高三 · 组合数学
如图, 用四种不同的颜色给图中的 $A, B, C, D, E, F, G$ 七个点涂色, 要求每个点涂一种颜色, 且图中每条线段的两个端点涂不同颜色, 则不同的涂色方法有

( )

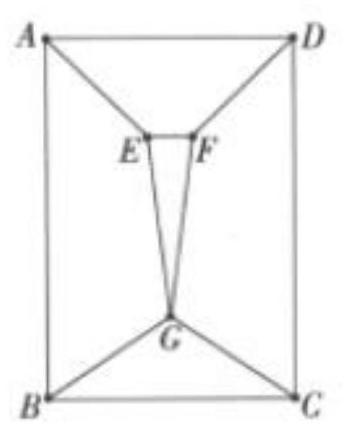
A. 192 种
B. 336 种
C. 600 种
D. 624 种
答案: C
解析: 答案:C

【解析】由题意, 点 $E, F, G$ 分别有 $4,3,2$ 种涂法,

(1) 当 $A$ 与 $F$ 相同时, $A$ 有 1 种涂色方法, 此时 $B$ 有 2 种涂色方法,

(1)若 $C$ 与 $F$ 相同, 则 $C$ 有 1 种涂色方法, 此时 $D$ 有 3 种涂色方法;

(2)若 $C$ 与 $F$ 不同, 则 $D$ 有 2 种涂色方法.

故此时共有 $4 \times 3 \times 2 \times 1 \times 2 \times(1 \times 3+1 \times 2)=240$ 种涂色方法;

(2) 当 $A$ 与 $G$ 相同时, $A$ 有 1 种涂色方法,

(1)若 $C$ 与 $F$ 相同, 则 $C$ 有 1 种涂色方法, 此时 $B$ 有 2 种涂色方法, $D$ 有 2 种涂色方法:

(2)若 $C$ 与 $F$ 不同, 则 $C$ 有 2 种涂色方法, 此时 $B$ 有 2 种涂色方法, $D$ 有 1 种涂色方法.

故此时共有 $4 \times 3 \times 2 \times 1 \times(1 \times 2 \times 2+2 \times 2 \times 1)=192$ 种涂色方法;

(3) 当 $A$ 既不同于 $F$ 又不同于 $G$ 时, $A$ 有 1 种涂色方法.

(1)若 $B$ 与 $F$ 相同, 则 $C$ 与 $A$ 相同时, $D$ 有 2 种涂色方法, $C$ 与 $A$ 不同时, $C$ 和 $D$ 均只有 1 种涂色方法; (2)若 $B$ 与 $F$ 不同，则 $B$ 有 1 种涂色方法，

（i）若 $C$ 与 $F$ 相同，则 $C$ 有 1 种涂色方法，此时 $D$ 有 2 种涂色方法;

(ii) 若 $C$ 与 $F$ 不同, 则必与 $A$ 相同, $C$ 有 1 种涂色方法, 此时 $D$ 有 2 种涂色方法,

故此时共有 $4 \times 3 \times 2 \times 1 \times 1 \times[(1 \times 2+1 \times 1)+1 \times(1 \times 2+1 \times 2)]=168$ 种涂色方法,

综上, 共有 $240+192+168=600$ 种涂色方法, 故选 C.